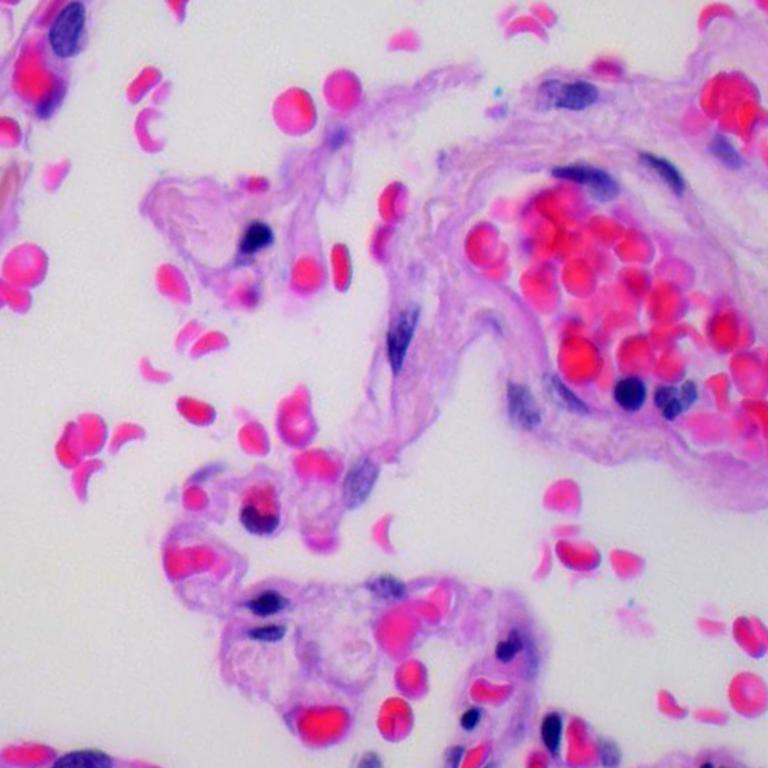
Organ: lung
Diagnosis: benign